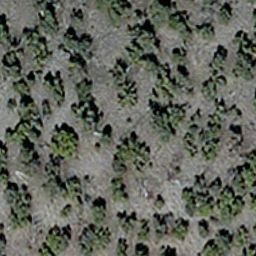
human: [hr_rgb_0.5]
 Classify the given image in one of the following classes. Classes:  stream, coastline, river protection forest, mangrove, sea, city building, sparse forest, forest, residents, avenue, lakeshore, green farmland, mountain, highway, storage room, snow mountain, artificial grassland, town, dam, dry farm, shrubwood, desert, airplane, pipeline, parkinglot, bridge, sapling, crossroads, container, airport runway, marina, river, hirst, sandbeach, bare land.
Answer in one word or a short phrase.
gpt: sparse forest